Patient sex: F
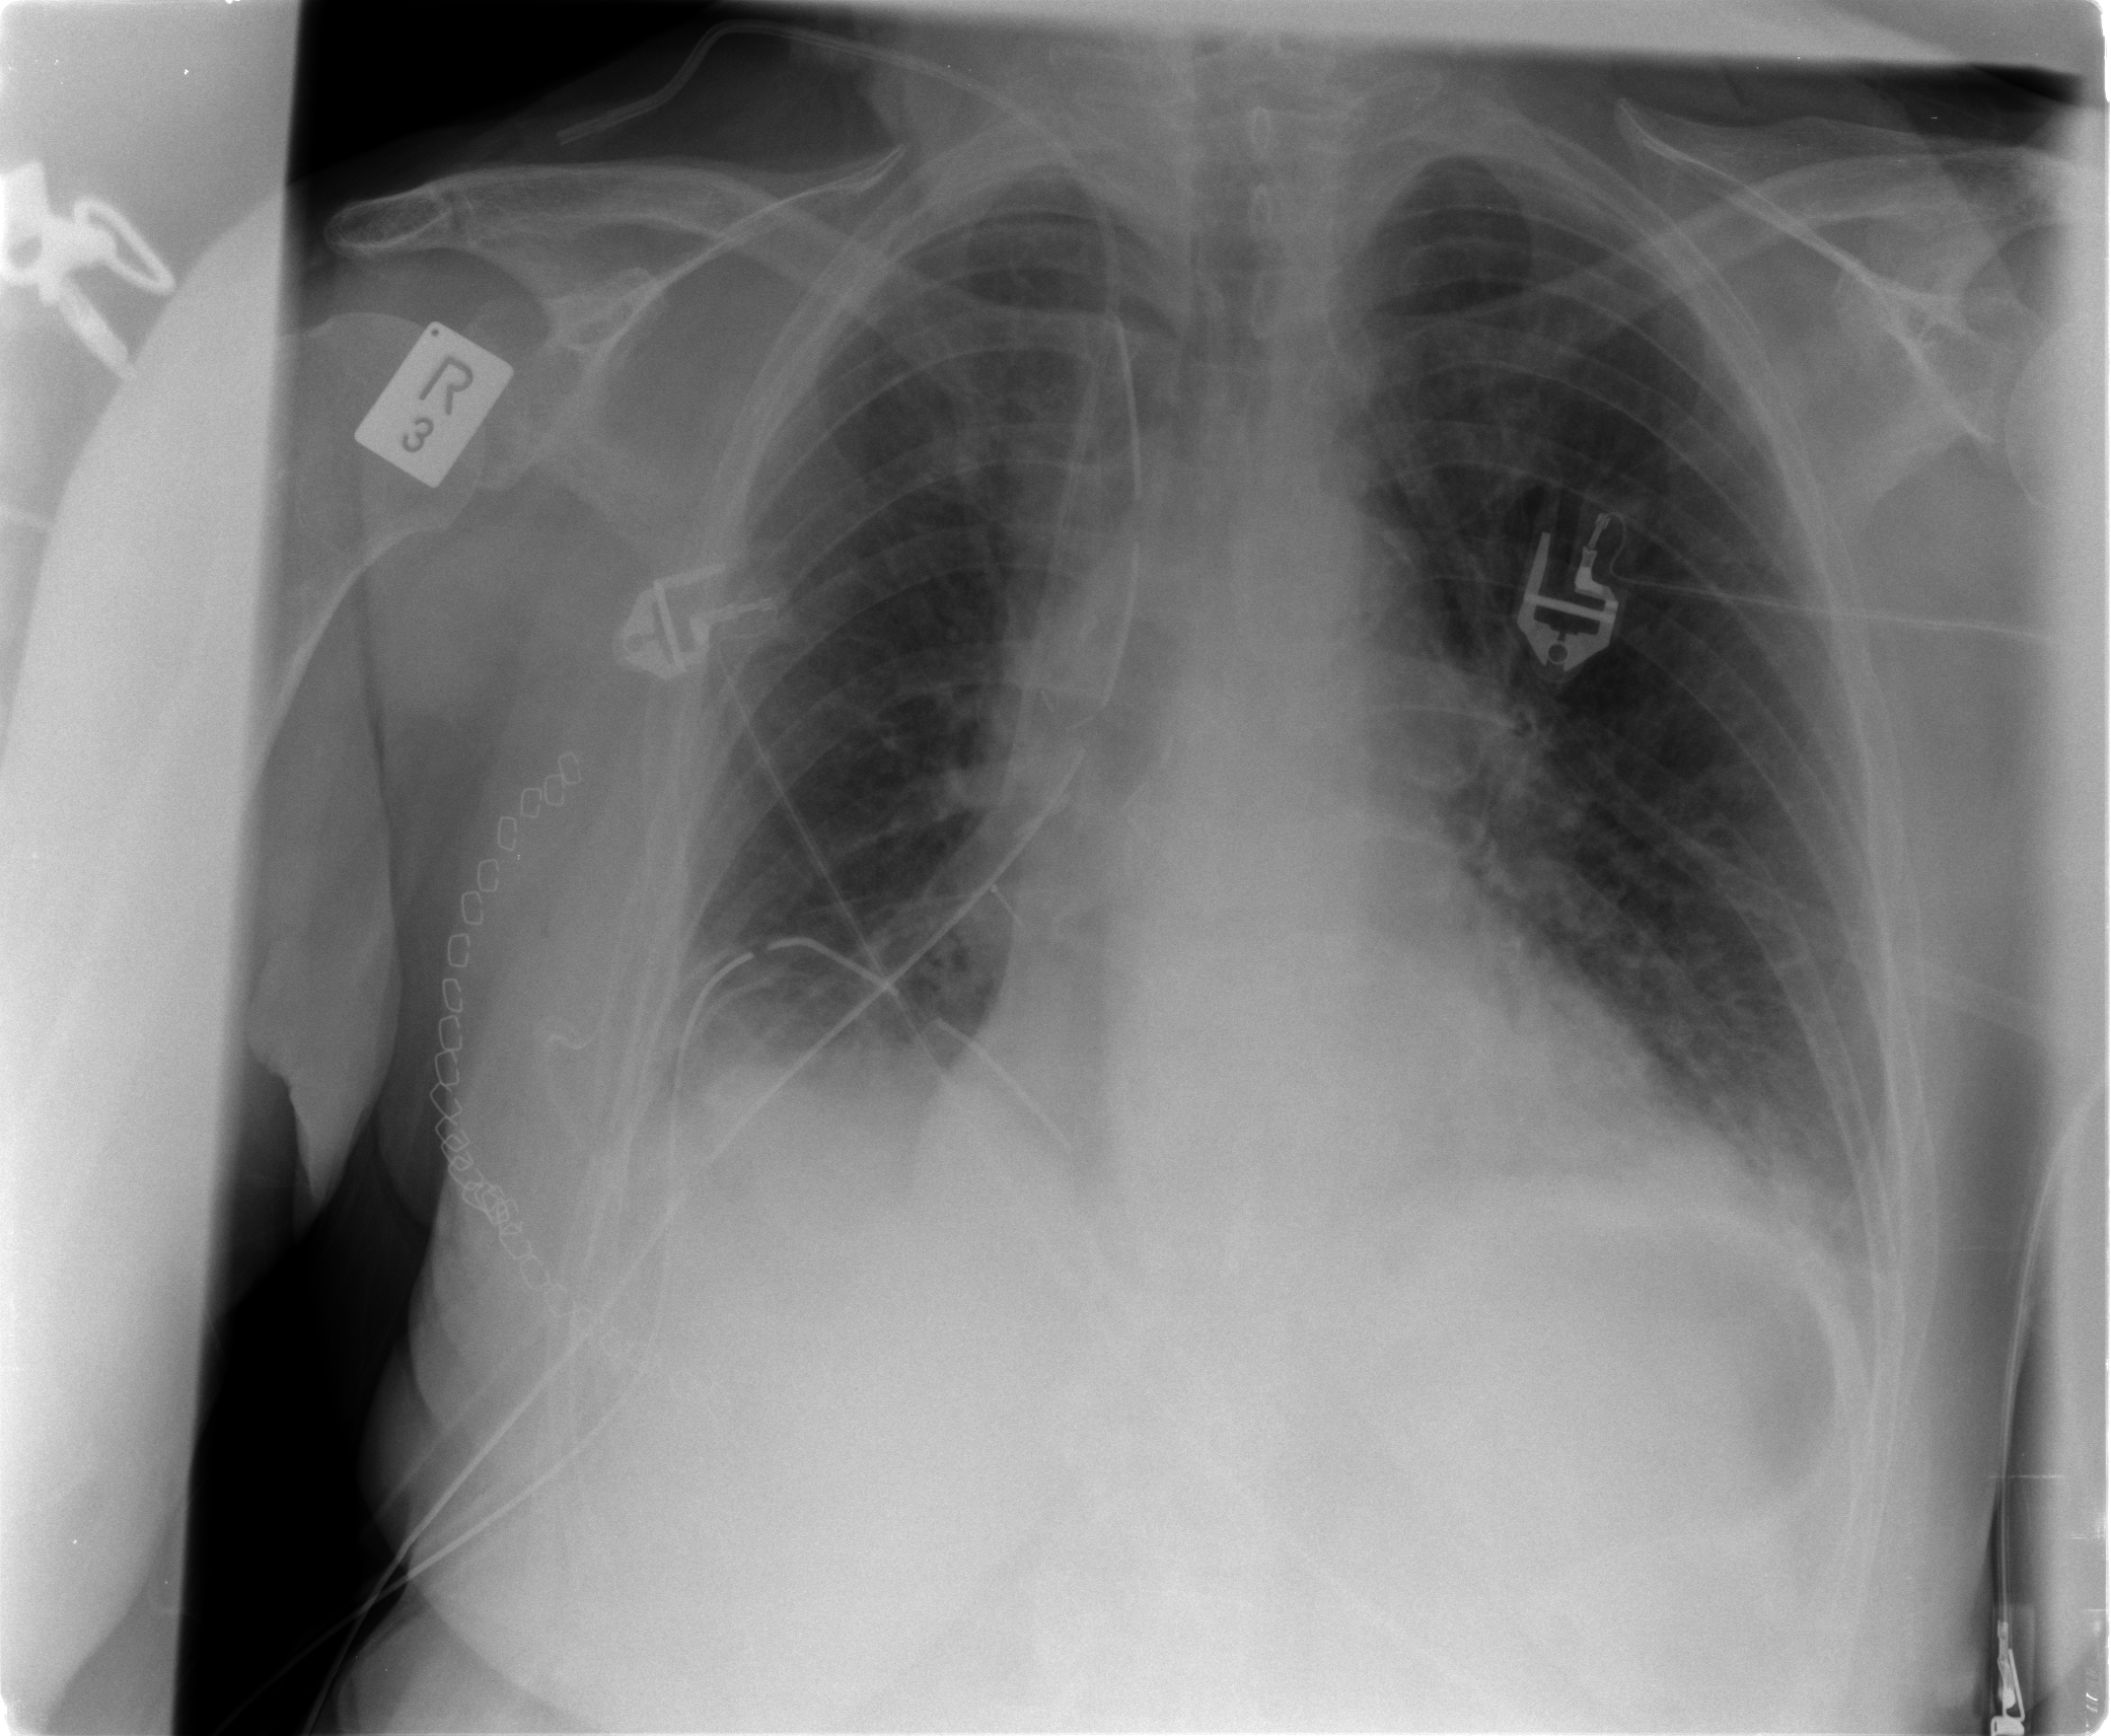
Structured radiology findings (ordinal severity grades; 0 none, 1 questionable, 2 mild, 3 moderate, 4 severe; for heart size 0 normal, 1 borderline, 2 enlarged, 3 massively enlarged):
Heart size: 1
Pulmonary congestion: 0
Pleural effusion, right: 2
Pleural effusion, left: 2
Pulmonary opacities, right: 0
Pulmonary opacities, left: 0
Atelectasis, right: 2
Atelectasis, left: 2